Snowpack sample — Snodgrass Mountain, Crested Butte, Colorado (2/4/25, 12:06 PM MST)
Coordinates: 38.923, -106.968
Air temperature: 35 °F
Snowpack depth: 80 cm
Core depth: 30 cm
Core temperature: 35.6 °F
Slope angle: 14°, slope face: 78°
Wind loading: low
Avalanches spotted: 0
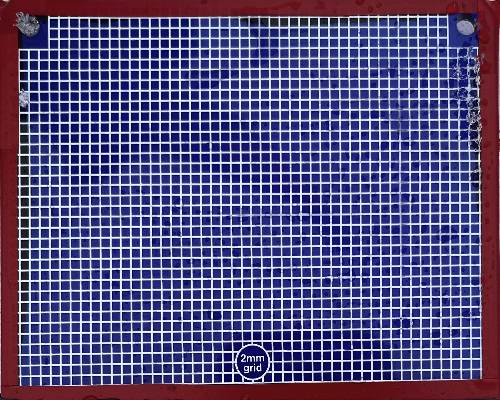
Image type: profile
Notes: No avalanches nearby, unusually warm weather for the last month reported by residents, Collected 25 yards from treeline